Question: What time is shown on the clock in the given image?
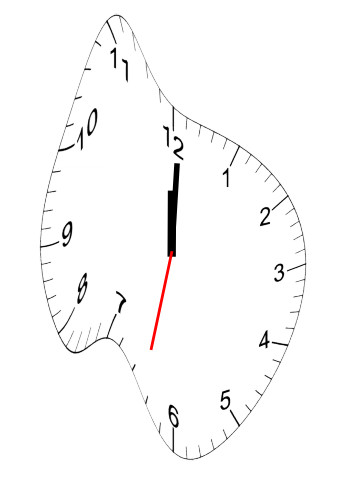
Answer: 12:00:32